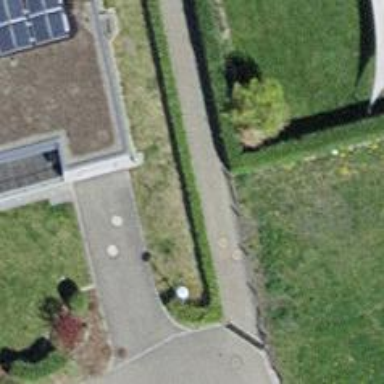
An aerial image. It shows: Hedge acting as barrier.